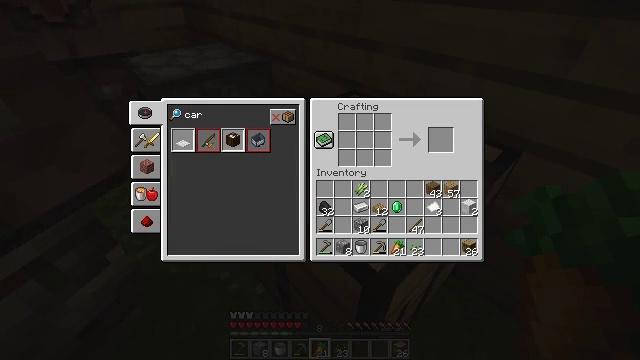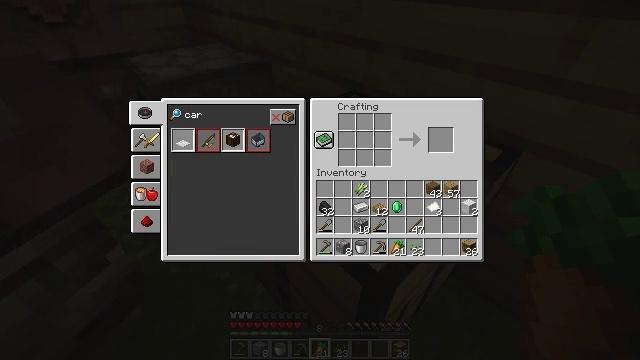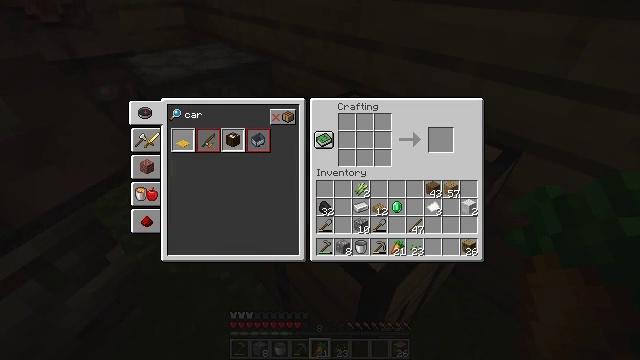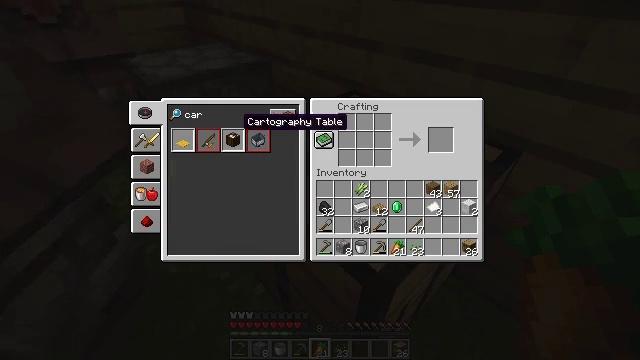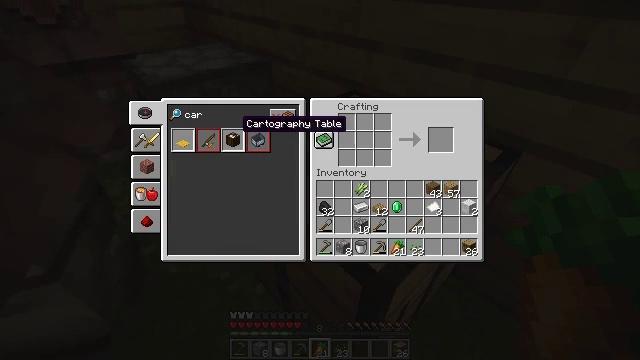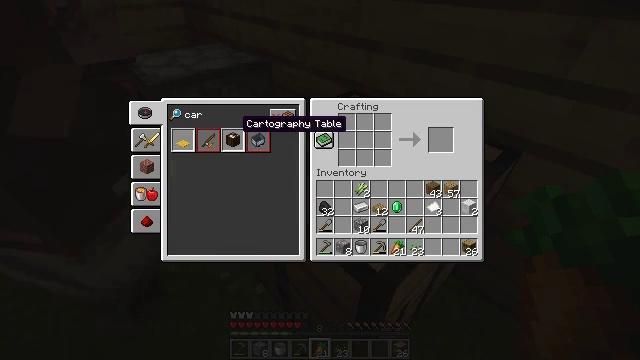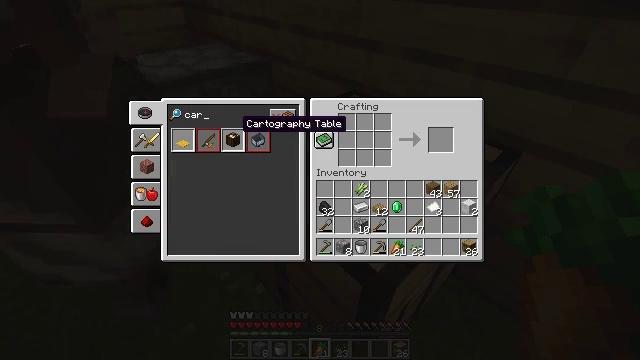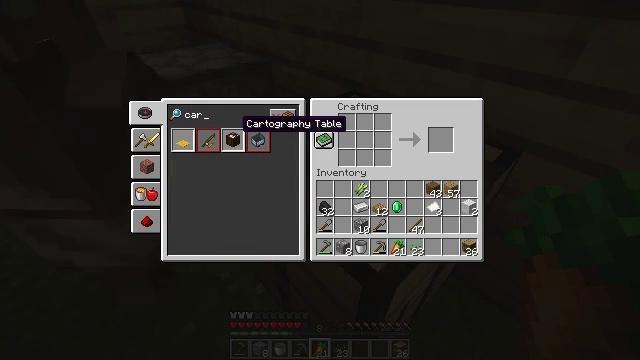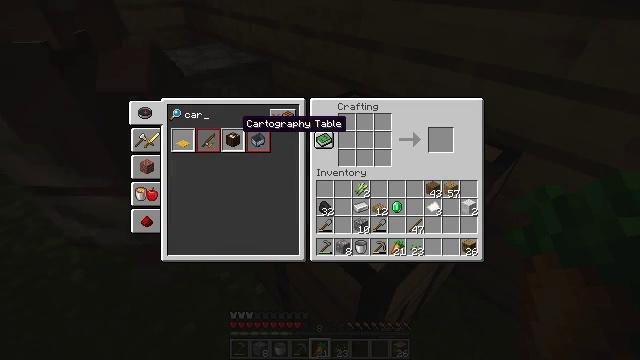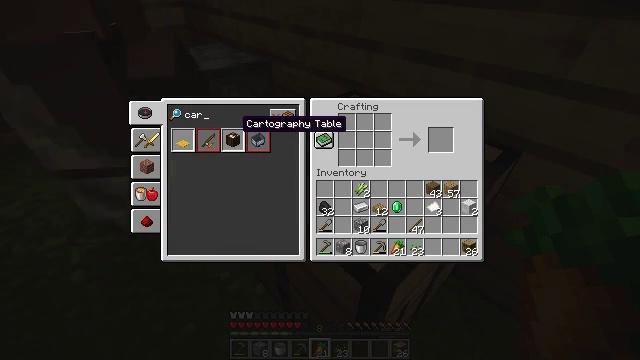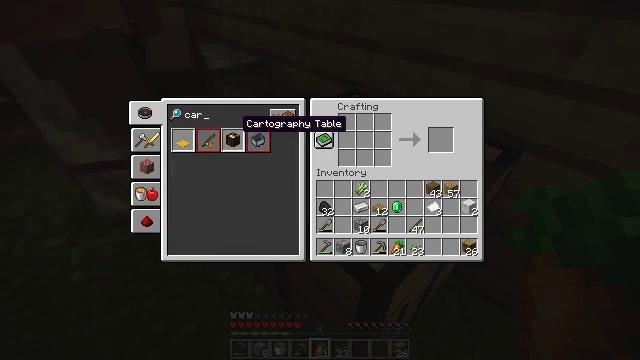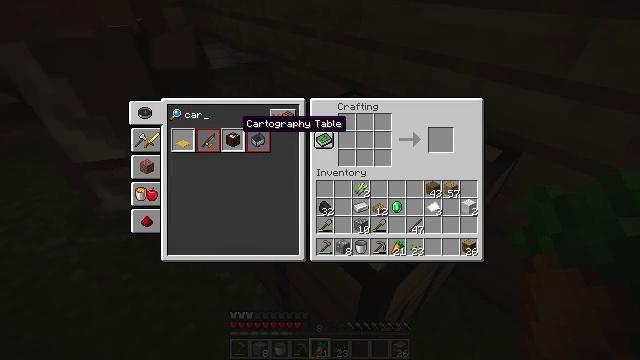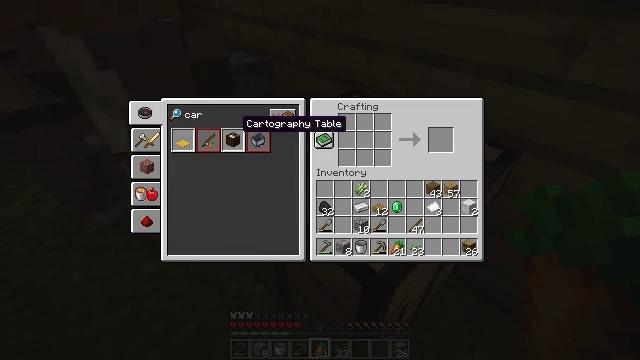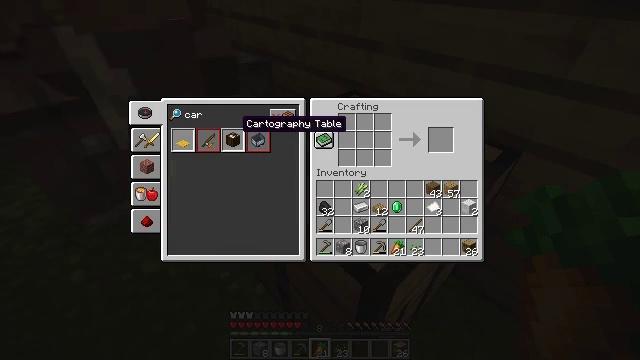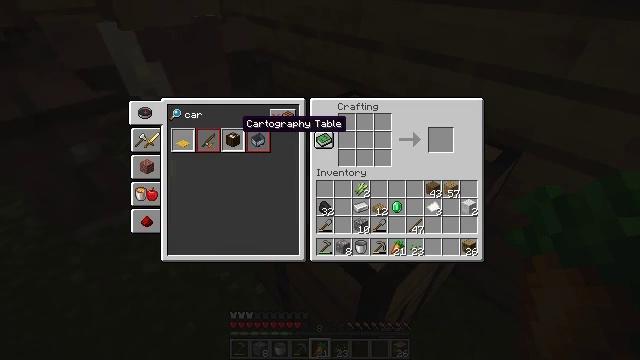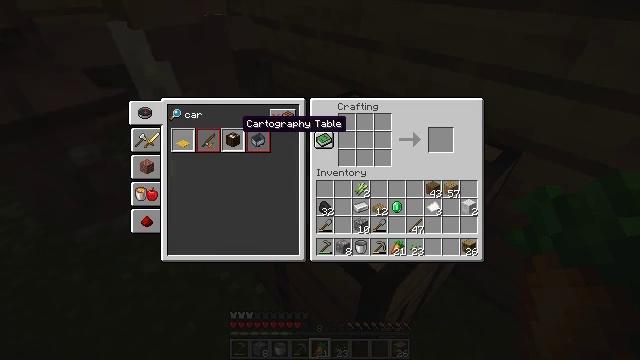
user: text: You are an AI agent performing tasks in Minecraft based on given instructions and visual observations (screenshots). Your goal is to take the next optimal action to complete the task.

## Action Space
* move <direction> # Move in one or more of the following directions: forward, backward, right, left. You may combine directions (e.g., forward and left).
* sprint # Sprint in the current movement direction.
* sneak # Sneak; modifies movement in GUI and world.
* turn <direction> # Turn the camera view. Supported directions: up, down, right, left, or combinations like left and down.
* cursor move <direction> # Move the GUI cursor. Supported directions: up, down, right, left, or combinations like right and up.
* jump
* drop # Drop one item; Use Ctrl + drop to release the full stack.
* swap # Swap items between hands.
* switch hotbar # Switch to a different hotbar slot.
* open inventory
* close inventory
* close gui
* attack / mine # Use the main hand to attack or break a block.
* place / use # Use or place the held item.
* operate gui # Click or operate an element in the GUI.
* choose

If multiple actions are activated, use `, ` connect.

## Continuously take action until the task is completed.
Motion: motion action
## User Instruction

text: Use the crafting grid to assemble a cartography table.
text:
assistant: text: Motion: no_op
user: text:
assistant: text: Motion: no_op
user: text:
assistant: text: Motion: cursor move down
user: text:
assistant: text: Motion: no_op
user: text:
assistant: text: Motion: no_op
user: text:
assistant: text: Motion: no_op
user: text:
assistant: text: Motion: no_op
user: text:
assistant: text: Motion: no_op
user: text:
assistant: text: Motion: no_op
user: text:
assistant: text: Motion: no_op
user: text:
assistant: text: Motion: no_op
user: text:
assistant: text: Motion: no_op
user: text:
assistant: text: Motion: no_op
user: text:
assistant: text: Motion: no_op
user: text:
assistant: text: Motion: no_op
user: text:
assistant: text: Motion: no_op
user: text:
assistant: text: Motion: no_op
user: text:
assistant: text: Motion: no_op
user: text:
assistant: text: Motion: no_op
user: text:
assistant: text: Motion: no_op
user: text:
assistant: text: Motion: operate gui
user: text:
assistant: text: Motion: operate gui
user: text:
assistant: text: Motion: operate gui
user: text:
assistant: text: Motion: no_op
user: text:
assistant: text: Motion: no_op
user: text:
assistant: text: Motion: no_op
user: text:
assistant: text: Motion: cursor move right
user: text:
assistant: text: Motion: cursor move right
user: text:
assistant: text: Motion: cursor move right
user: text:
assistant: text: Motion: cursor move right